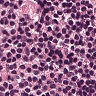
Metastatic tissue present: yes